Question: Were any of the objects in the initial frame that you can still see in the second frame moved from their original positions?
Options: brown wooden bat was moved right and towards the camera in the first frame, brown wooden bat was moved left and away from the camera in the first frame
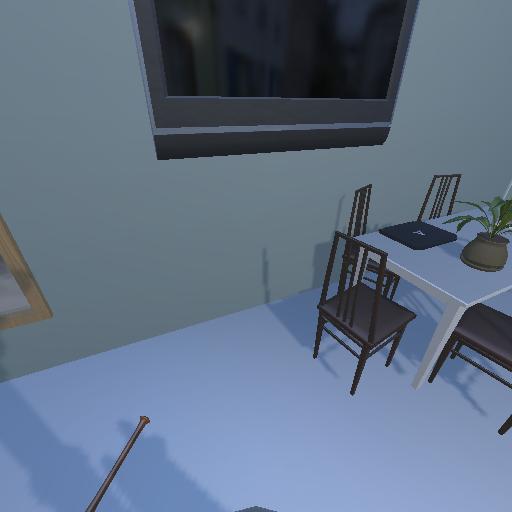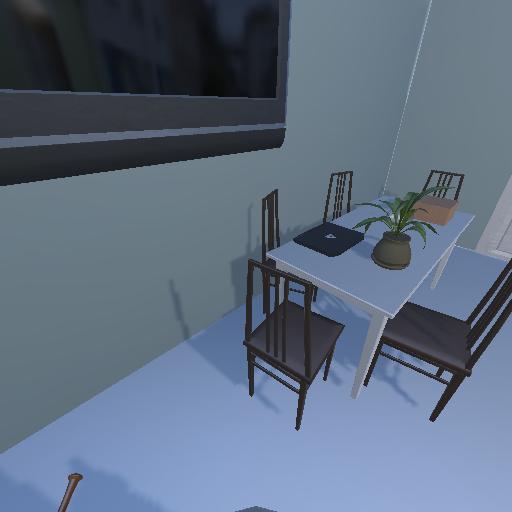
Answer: brown wooden bat was moved right and towards the camera in the first frame